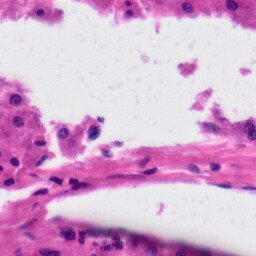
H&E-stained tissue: Liver